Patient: sex F, age 62
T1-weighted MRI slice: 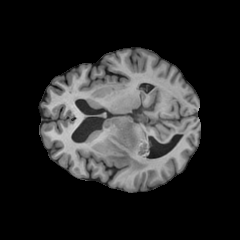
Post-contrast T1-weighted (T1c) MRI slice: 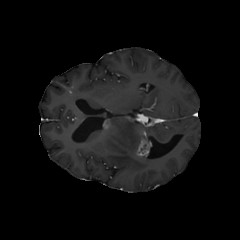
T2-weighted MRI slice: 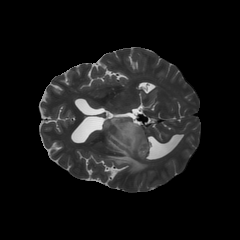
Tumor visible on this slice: yes
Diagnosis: Glioblastoma, IDH-wildtype
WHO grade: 4